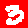
Digit: 3